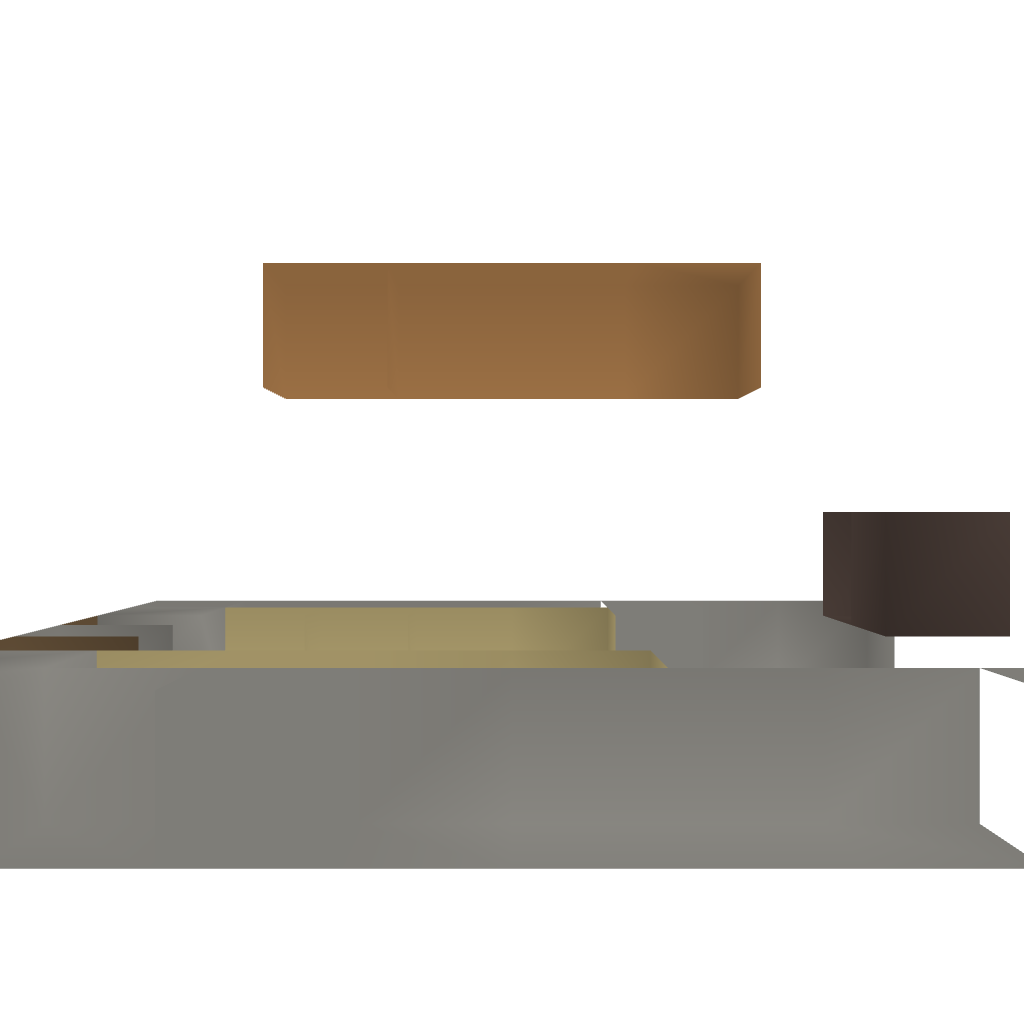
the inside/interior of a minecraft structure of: Mini Apple Store